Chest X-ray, PA view. Patient: 60 years old, sex M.
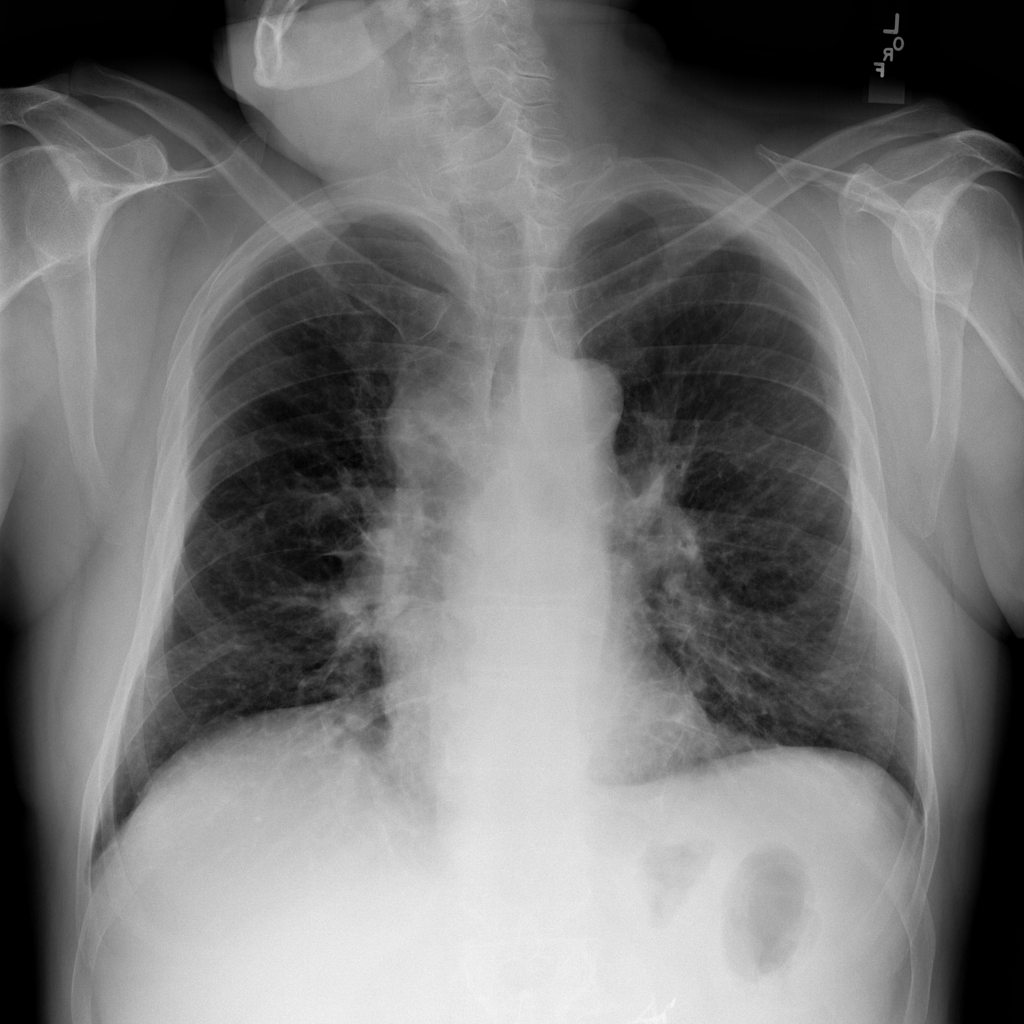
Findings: Mass